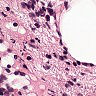
Metastatic tissue present: no